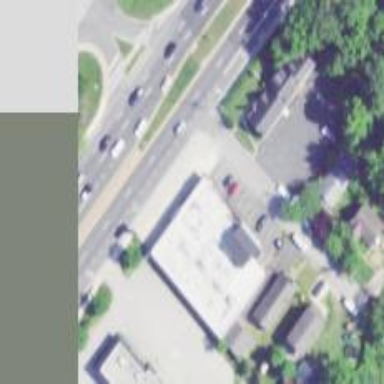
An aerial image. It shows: Convenience shop.